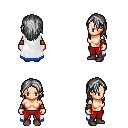
a pixel art fantasy rpg character, female body template, human, light skin, white trimmed cape, red pants, gray long hairstyle, leather bracers, maroon shoes, four views (front, back, left, right), 2x2 character sprite sheet, small pixel art, hard edges, no anti-aliasing